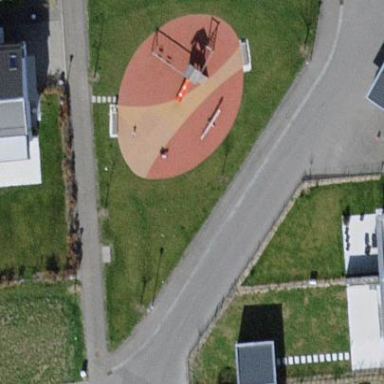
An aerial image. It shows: Playground area for leisure activities on the land.